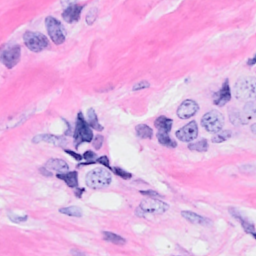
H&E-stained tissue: Breast